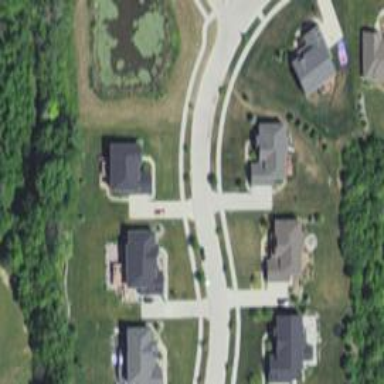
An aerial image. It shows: Residential road.